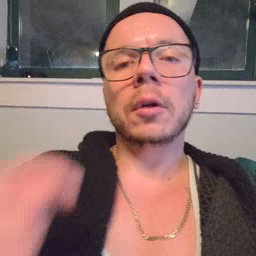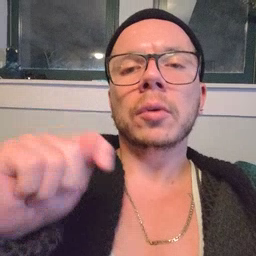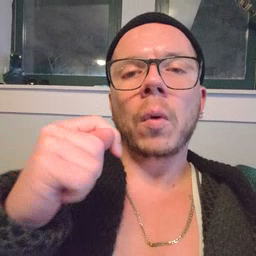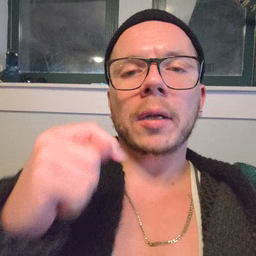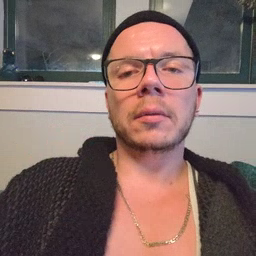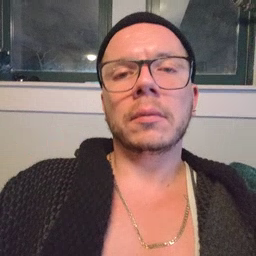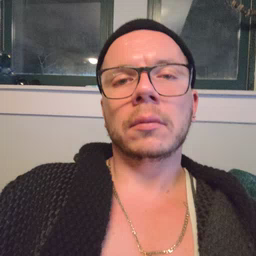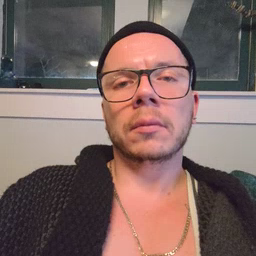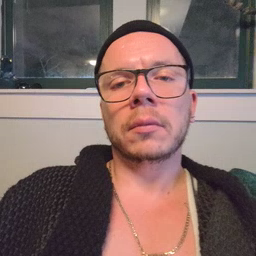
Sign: toy